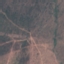
Label: HerbaceousVegetation